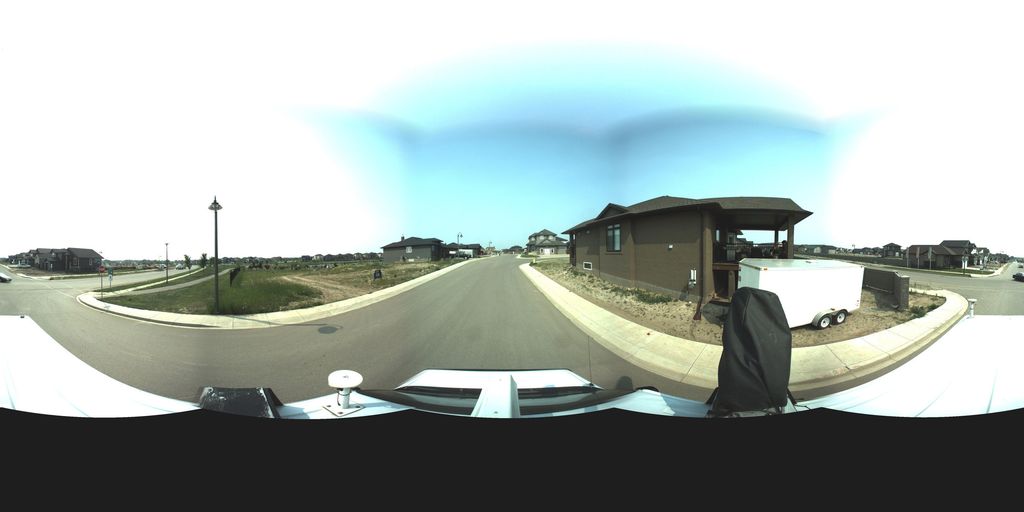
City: saskatoon